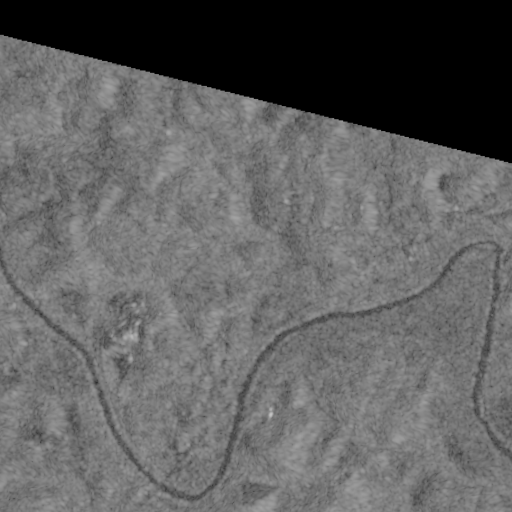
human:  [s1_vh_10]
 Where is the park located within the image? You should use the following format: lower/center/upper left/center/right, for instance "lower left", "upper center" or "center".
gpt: The park is located in the lower left of the image.
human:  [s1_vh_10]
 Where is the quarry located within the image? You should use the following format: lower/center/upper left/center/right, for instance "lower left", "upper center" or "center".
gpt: The quarry is located in the lower right of the image.
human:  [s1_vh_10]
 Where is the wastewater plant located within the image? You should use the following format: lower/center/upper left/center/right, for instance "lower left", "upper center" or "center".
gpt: The wastewater plant is located in the center left of the image.
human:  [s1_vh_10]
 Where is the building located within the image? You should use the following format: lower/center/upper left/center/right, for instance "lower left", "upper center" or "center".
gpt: There is no building in the image.

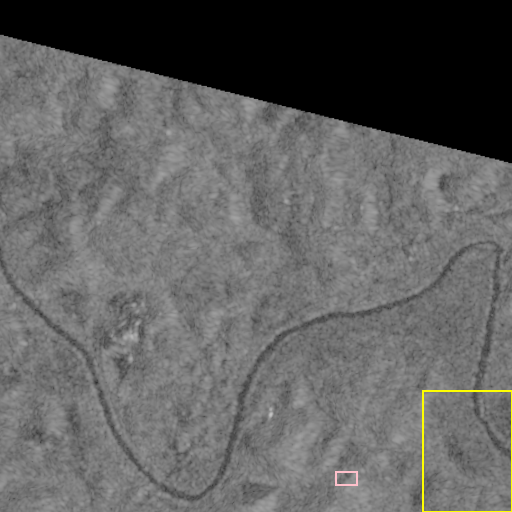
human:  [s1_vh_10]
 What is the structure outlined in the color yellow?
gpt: The structure outlined in yellow is a crop field.
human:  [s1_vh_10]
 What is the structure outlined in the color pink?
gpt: The structure outlined in pink is a quarry.
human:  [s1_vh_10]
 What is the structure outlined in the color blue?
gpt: There is no blue outline.